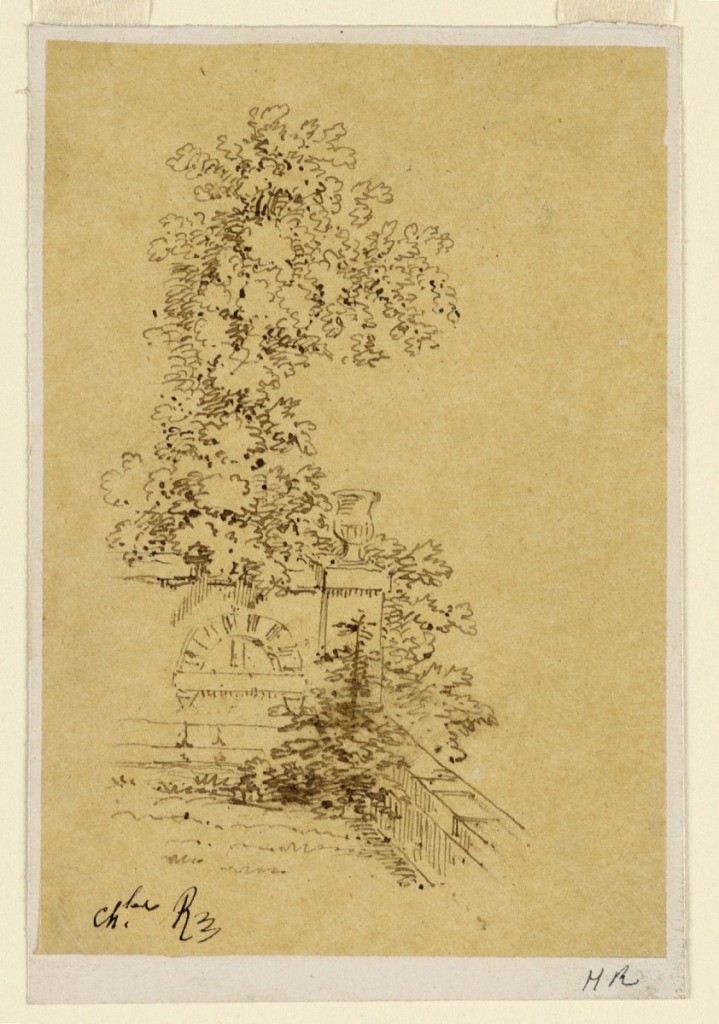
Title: In the Woods
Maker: Charles Nicolas Ransonnette, French, 1793 - 1877
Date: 1845–1850
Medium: Black crayon, pen and ink, brush and watercolor on tracing paper
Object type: Drawing
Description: A man upon a vehicle which is drawn by two horses points the direction to a walker. Two women are shown at the side of the road. Two riders ride backwards.